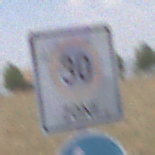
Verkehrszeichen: BeginnZone30
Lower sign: Gehweg
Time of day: Midday
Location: Outdoor (Nature)
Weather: PartlyCloudy
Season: NotSpecified
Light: Natural